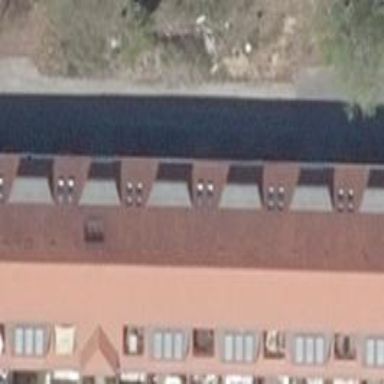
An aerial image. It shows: Apartment building with hipped roof.